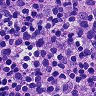
Metastatic tissue present: no